Interaction volume radius: 5 \u00c5
Interaction volume height: 10 \u00c5
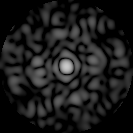
Disorder parameter: 0.855